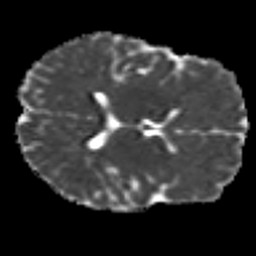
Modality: MD
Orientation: axial
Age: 25
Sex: female
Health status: ill
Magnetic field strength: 3 T
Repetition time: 8.4 s
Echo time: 0.0926 s